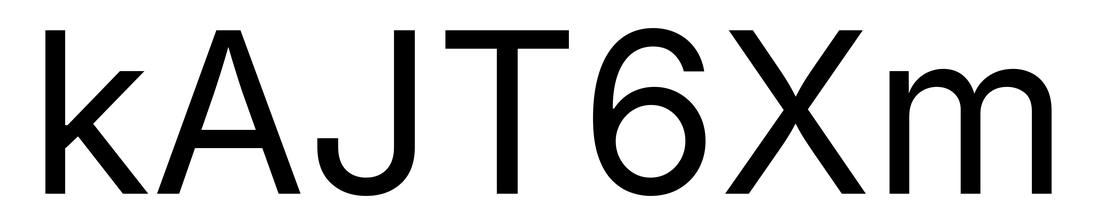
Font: Inter_Regular